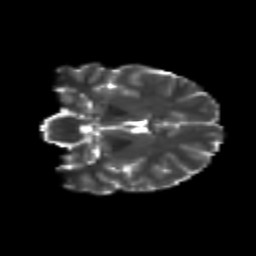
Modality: T2w
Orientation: coronal
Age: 21
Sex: male
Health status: healthy
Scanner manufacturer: siemens
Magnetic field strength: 3 T
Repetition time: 8.6 s
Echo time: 0.095 s